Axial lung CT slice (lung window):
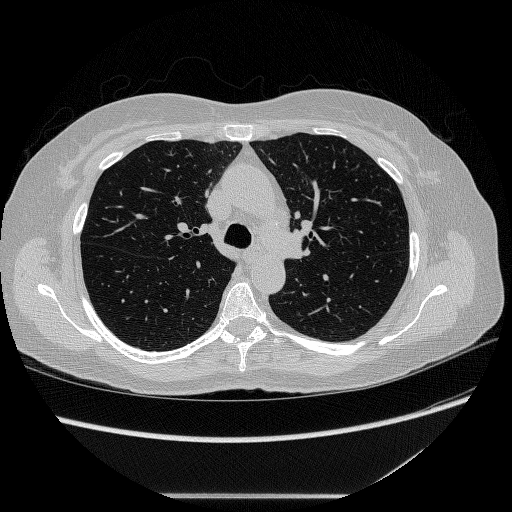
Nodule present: no